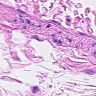
Metastatic tissue present: no